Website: lowes
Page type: customer-info-address
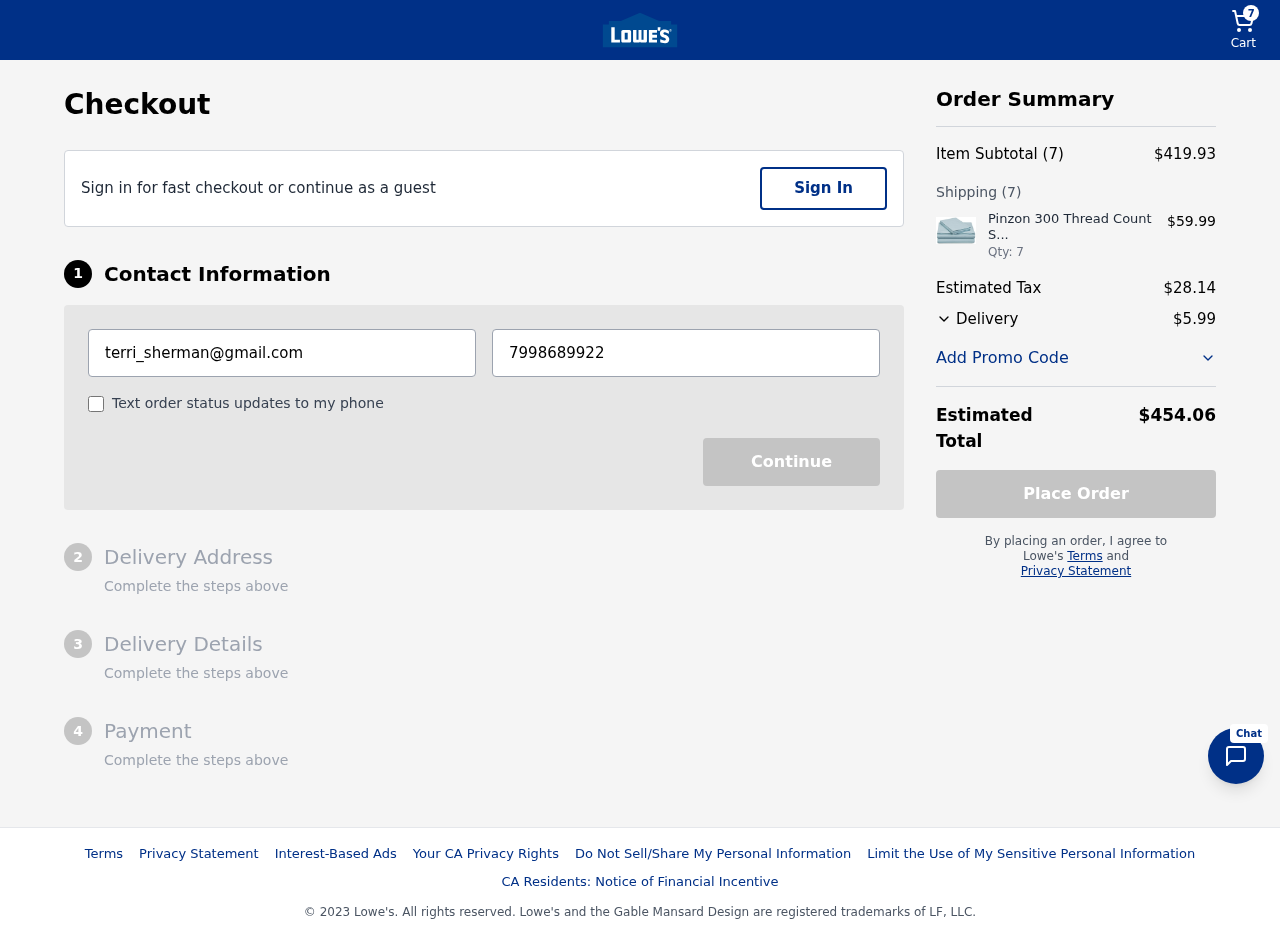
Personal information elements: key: PII_EMAIL
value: terri_sherman@gmail.com
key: PII_PHONE
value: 7998689922
Product elements: key: PRODUCT1_NAME
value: Pinzon 300 Thread Count Sateen Sheet Set
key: PRODUCT1_PRICE
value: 59.99
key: PRODUCT1_QUANTITY
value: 7
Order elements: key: ORDER_NUM_ITEMS
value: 7
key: ORDER_SUBTOTAL
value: $419.93
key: ORDER_NUM_ITEMS2
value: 7
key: ORDER_TAX
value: $28.14
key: ORDER_SHIPPING_COST
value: $5.99
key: ORDER_TOTAL
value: $454.06